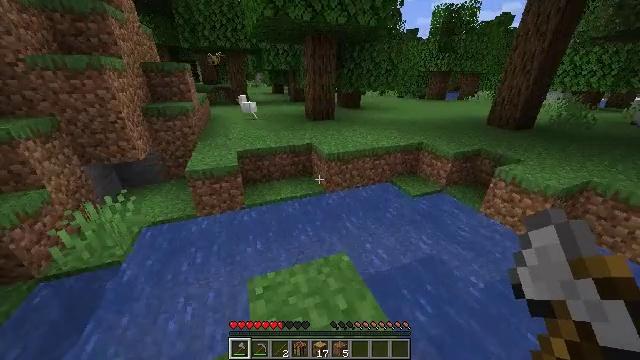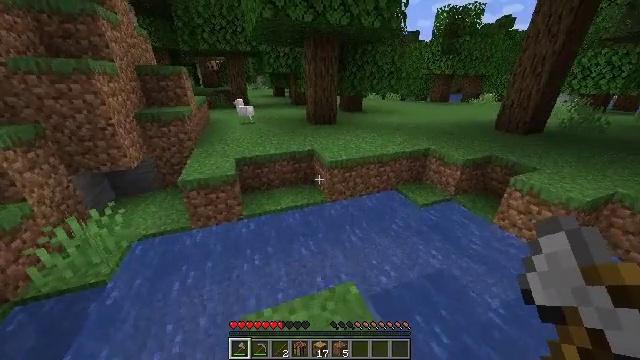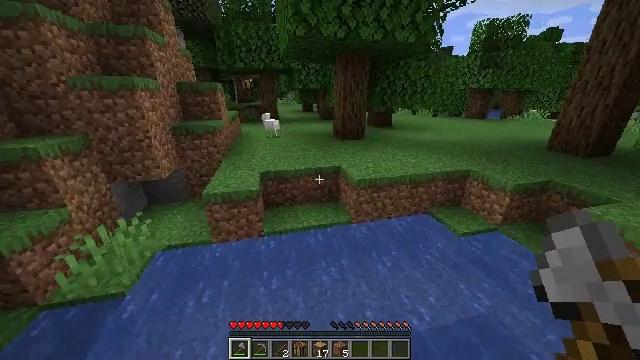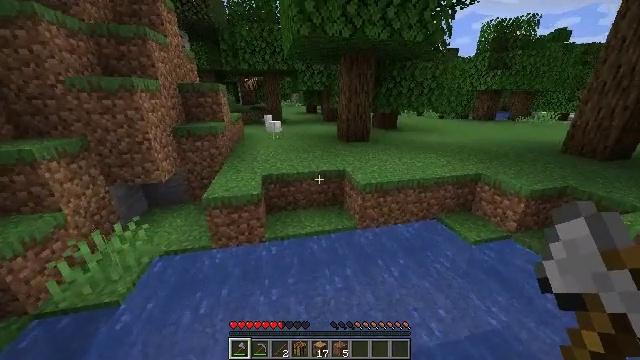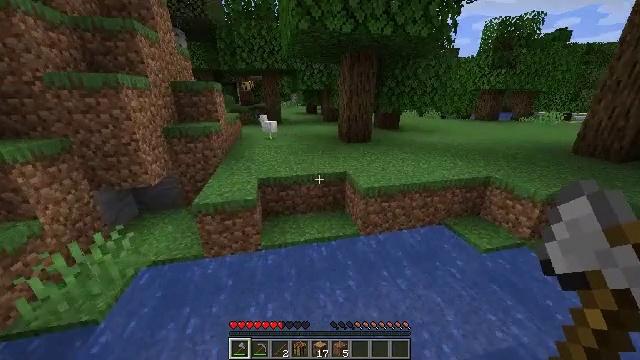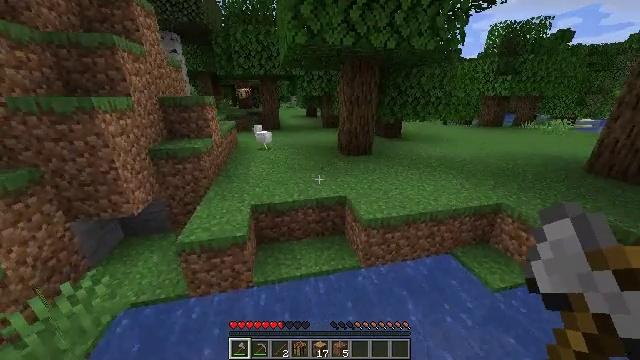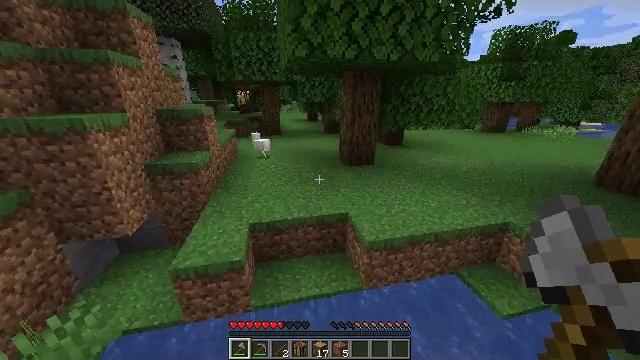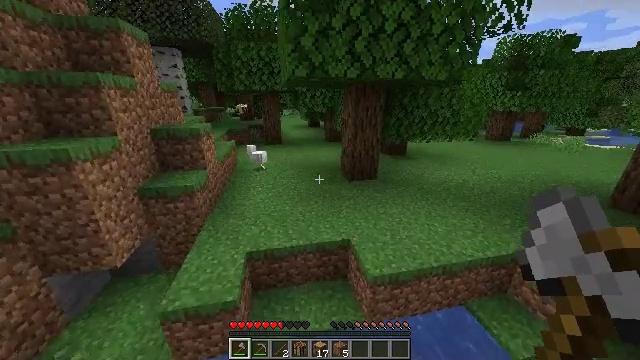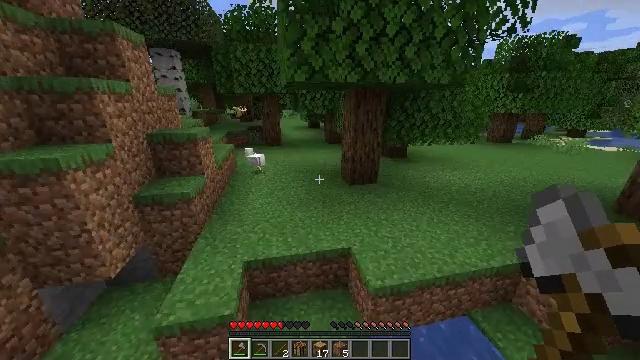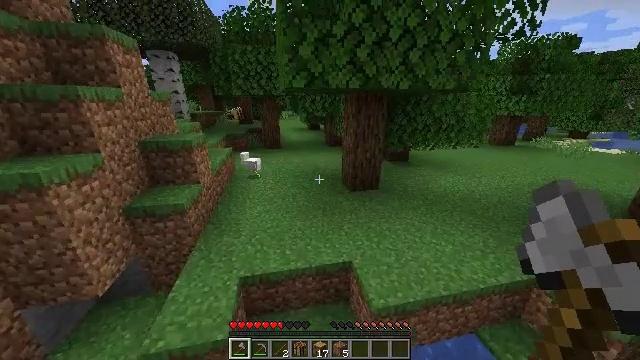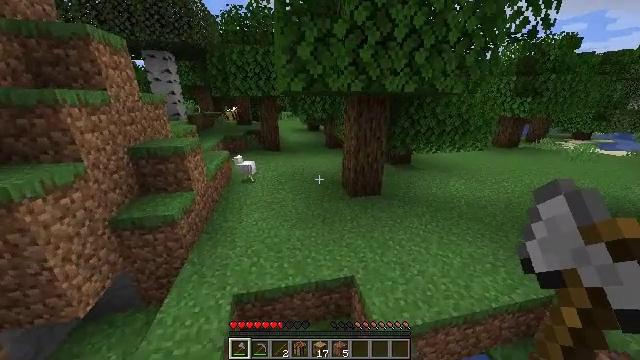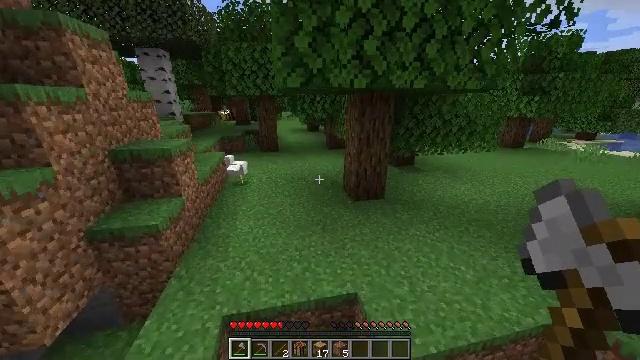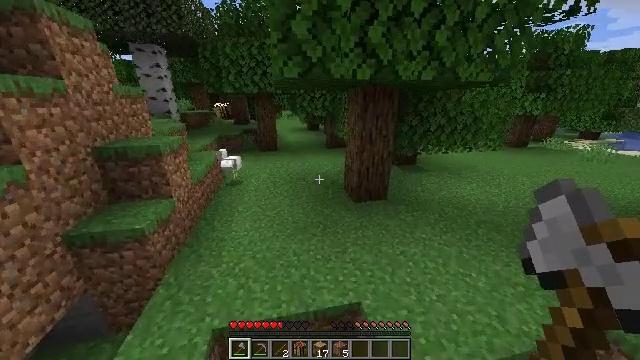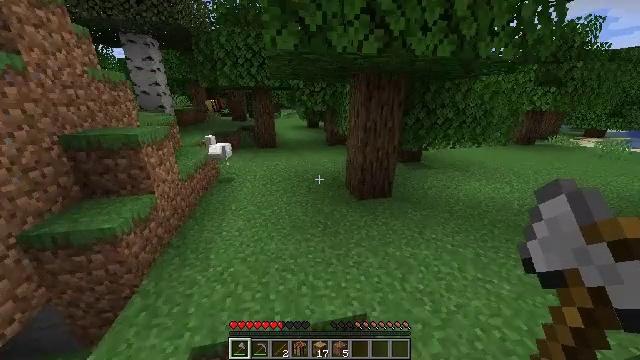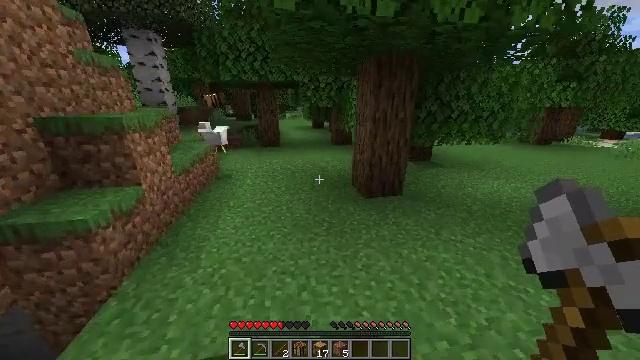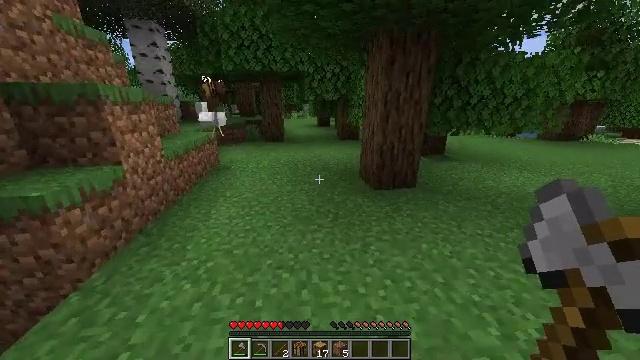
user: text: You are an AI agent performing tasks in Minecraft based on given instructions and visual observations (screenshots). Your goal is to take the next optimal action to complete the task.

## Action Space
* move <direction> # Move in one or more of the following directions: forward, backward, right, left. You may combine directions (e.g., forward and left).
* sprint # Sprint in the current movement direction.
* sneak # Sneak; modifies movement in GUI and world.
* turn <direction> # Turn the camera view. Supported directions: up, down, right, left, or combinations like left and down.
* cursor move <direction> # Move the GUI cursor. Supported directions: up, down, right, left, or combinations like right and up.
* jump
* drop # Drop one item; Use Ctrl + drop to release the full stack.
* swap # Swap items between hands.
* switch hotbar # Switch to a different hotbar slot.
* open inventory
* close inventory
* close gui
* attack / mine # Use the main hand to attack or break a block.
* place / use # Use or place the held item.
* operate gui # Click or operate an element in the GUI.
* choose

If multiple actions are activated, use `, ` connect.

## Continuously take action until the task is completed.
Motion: motion action
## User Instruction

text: Break the fire block.
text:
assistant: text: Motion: move forward, sprint
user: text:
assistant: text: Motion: move forward, sprint, turn left and up
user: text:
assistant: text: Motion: move forward, sprint, turn left
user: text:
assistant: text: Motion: move forward, sprint
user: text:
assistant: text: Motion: move forward, sprint, jump
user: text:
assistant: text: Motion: move forward, sprint, jump
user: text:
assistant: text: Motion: move forward, sprint, jump
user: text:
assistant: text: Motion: move forward, sprint, jump
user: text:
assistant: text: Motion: move forward, sprint, jump
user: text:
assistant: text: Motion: move forward, sprint, jump
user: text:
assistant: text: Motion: move forward, sprint, jump
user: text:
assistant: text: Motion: move forward, sprint, jump
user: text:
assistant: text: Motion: move forward, sprint, jump
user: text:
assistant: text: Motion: move forward, sprint, turn left, jump
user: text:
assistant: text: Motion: move forward, sprint, turn left, jump
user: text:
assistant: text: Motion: move forward, sprint, turn left, jump
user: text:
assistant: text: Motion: move forward, sprint, turn left, jump
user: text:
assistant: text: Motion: move forward, sprint, jump
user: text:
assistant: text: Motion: move forward, sprint, jump
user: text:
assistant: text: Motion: move forward, sprint, jump
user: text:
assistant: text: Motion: move forward, sprint, jump
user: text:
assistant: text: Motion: move forward, sprint, jump
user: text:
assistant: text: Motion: move forward, sprint, jump
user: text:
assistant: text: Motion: move forward, sprint, turn left and up, jump
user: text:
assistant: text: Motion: move forward, sprint, turn left and up, jump
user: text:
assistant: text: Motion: move forward, sprint, turn left, jump
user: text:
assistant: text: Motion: move forward, sprint, turn left, jump
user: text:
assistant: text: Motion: move forward, sprint, jump
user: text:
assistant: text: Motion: move forward, sprint, jump
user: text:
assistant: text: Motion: move forward, sprint, jump